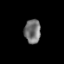
Tissue: lung
Cell type: Epithelial cells
Senescence score: 0.2301
Nuclear area (px): 384
Mean DAPI intensity: 116.6875